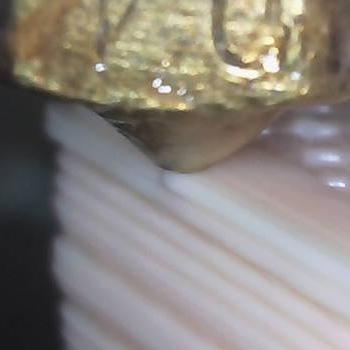
Flow rate: 133%